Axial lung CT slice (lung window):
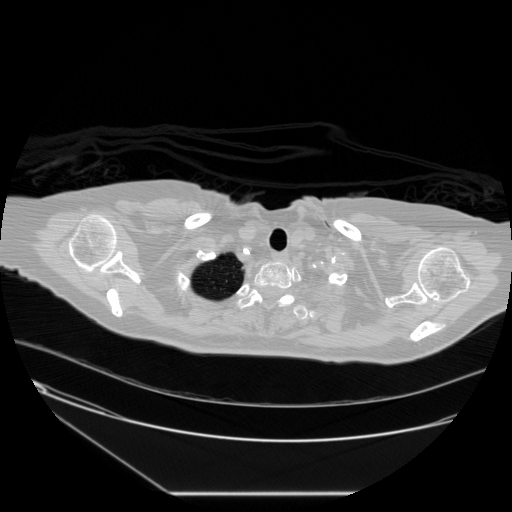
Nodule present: no